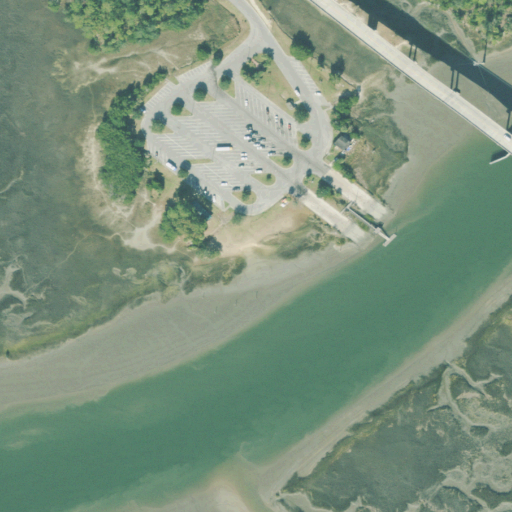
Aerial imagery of beach in Georgia named Butter Bean Beach containing open water, herbaceous wetlands, medium intensity development, low intensity development, high intensity development, open development, and barren land